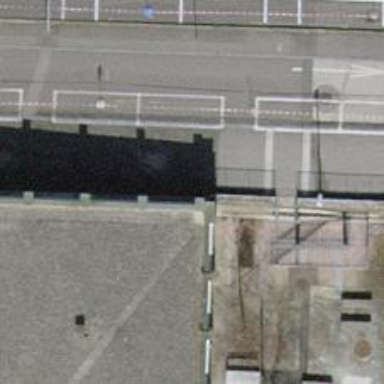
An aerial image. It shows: Street cabinet of man-made origin.